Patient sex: M
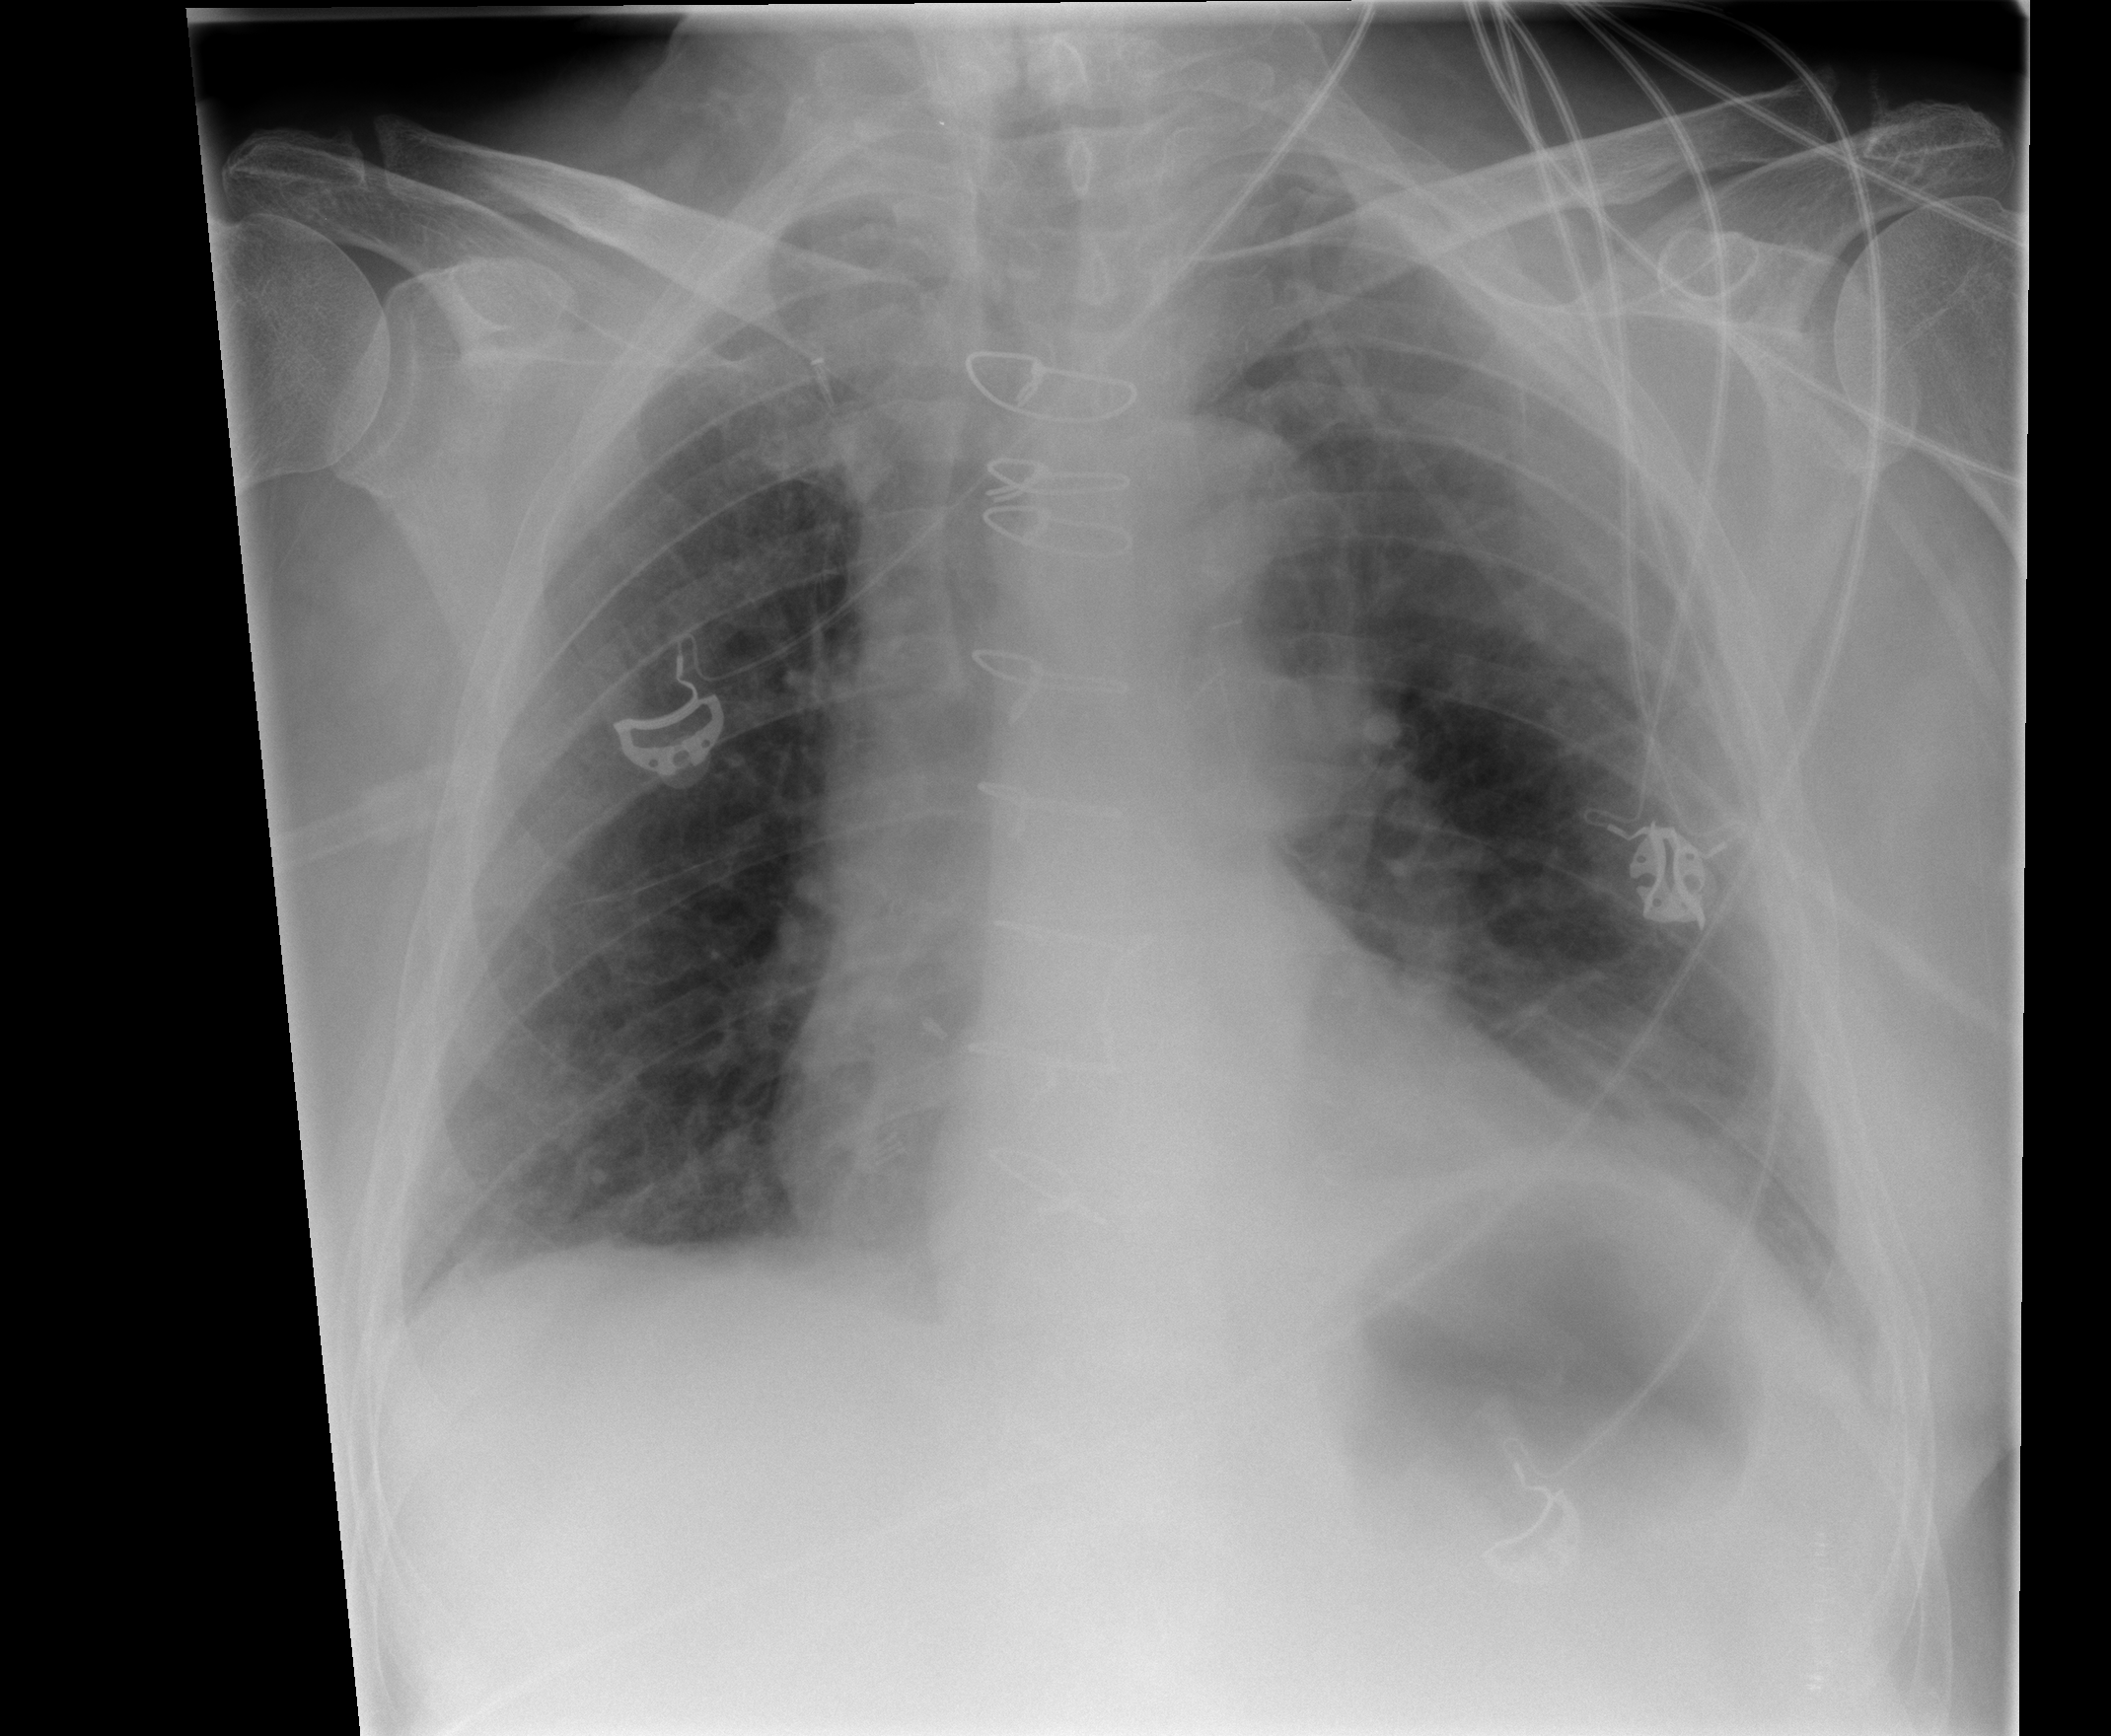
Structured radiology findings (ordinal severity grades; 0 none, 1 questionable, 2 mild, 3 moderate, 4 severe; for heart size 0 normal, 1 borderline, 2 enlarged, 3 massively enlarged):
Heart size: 0
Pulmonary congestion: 2
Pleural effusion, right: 0
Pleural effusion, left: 1
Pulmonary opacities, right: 0
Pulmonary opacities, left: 0
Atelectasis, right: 2
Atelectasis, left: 2